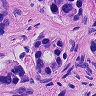
Metastatic tissue present: yes